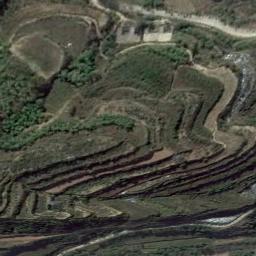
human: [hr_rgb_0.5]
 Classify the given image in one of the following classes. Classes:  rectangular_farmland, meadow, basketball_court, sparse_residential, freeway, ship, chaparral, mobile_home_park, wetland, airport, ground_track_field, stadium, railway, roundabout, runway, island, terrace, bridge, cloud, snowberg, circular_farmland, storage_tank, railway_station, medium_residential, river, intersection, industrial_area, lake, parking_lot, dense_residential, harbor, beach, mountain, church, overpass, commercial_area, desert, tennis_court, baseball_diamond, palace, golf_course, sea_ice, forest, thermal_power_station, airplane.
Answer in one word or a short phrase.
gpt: terrace